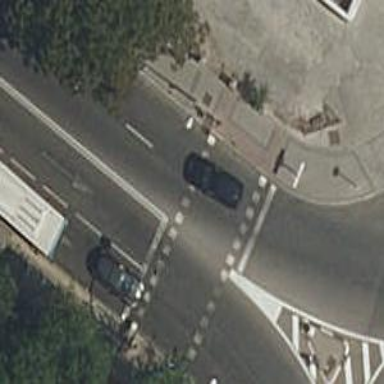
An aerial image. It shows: Asphalt footway with marked crossing equipped with traffic signals.